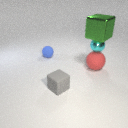
small cyan metal sphere above large red rubber sphere